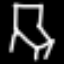
Label: chair